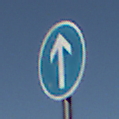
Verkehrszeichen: VorgeschriebeneFahrtrichtungGeradeaus
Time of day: MorningAfternoon
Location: Outdoor (Nature)
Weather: Clear
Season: NotSpecified
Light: Natural